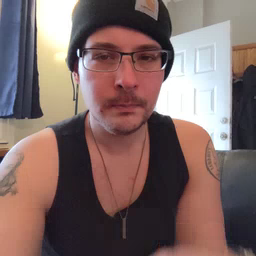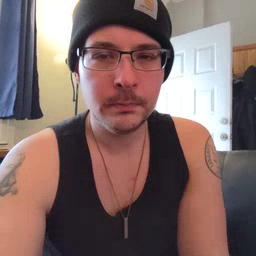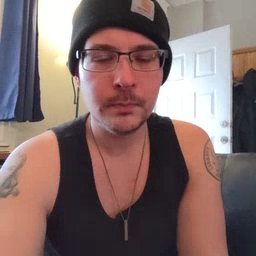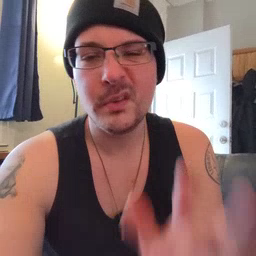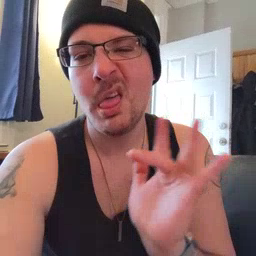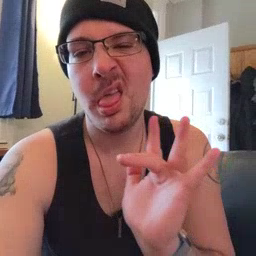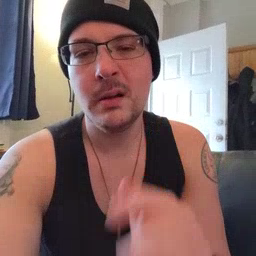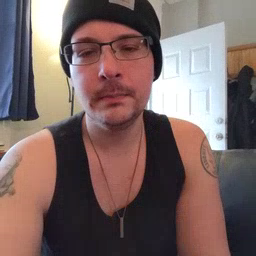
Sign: yucky